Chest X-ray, AP view. Patient: 59 years old, sex M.
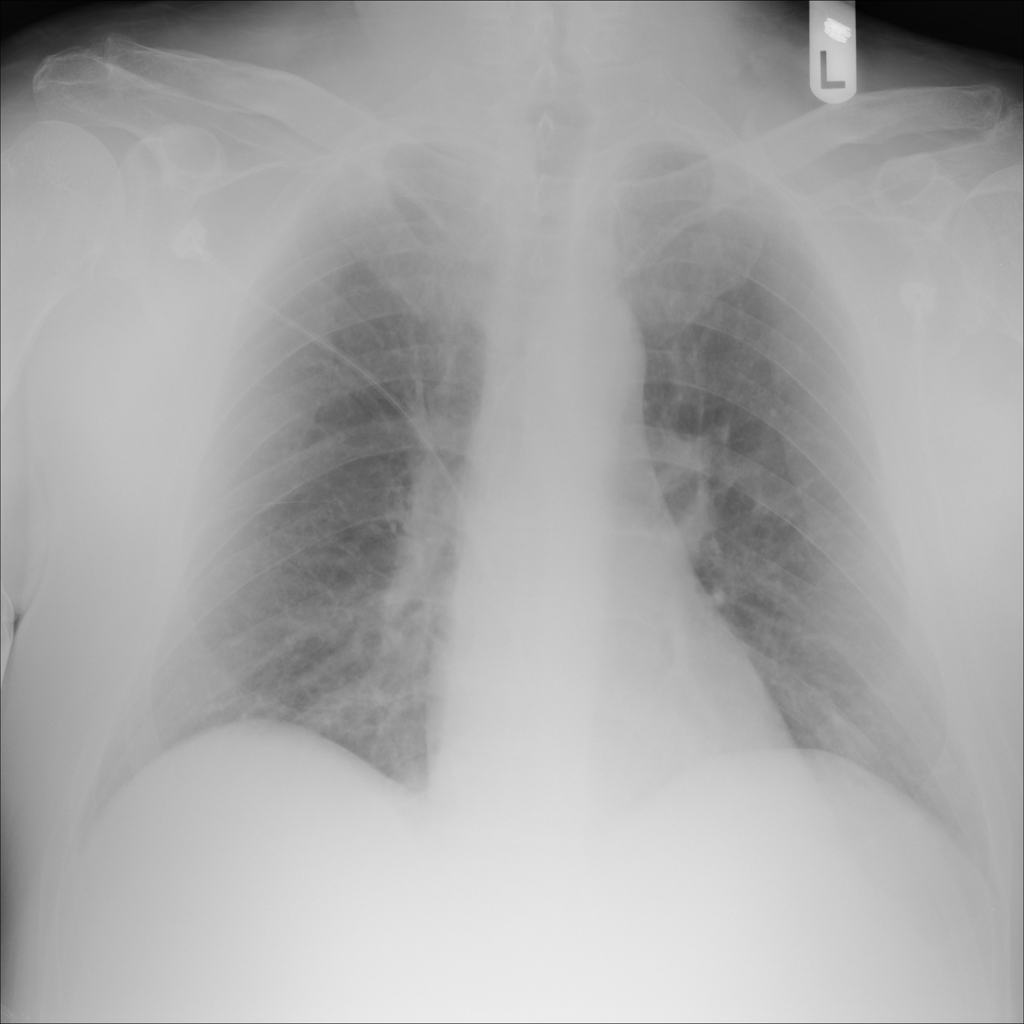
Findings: No Finding